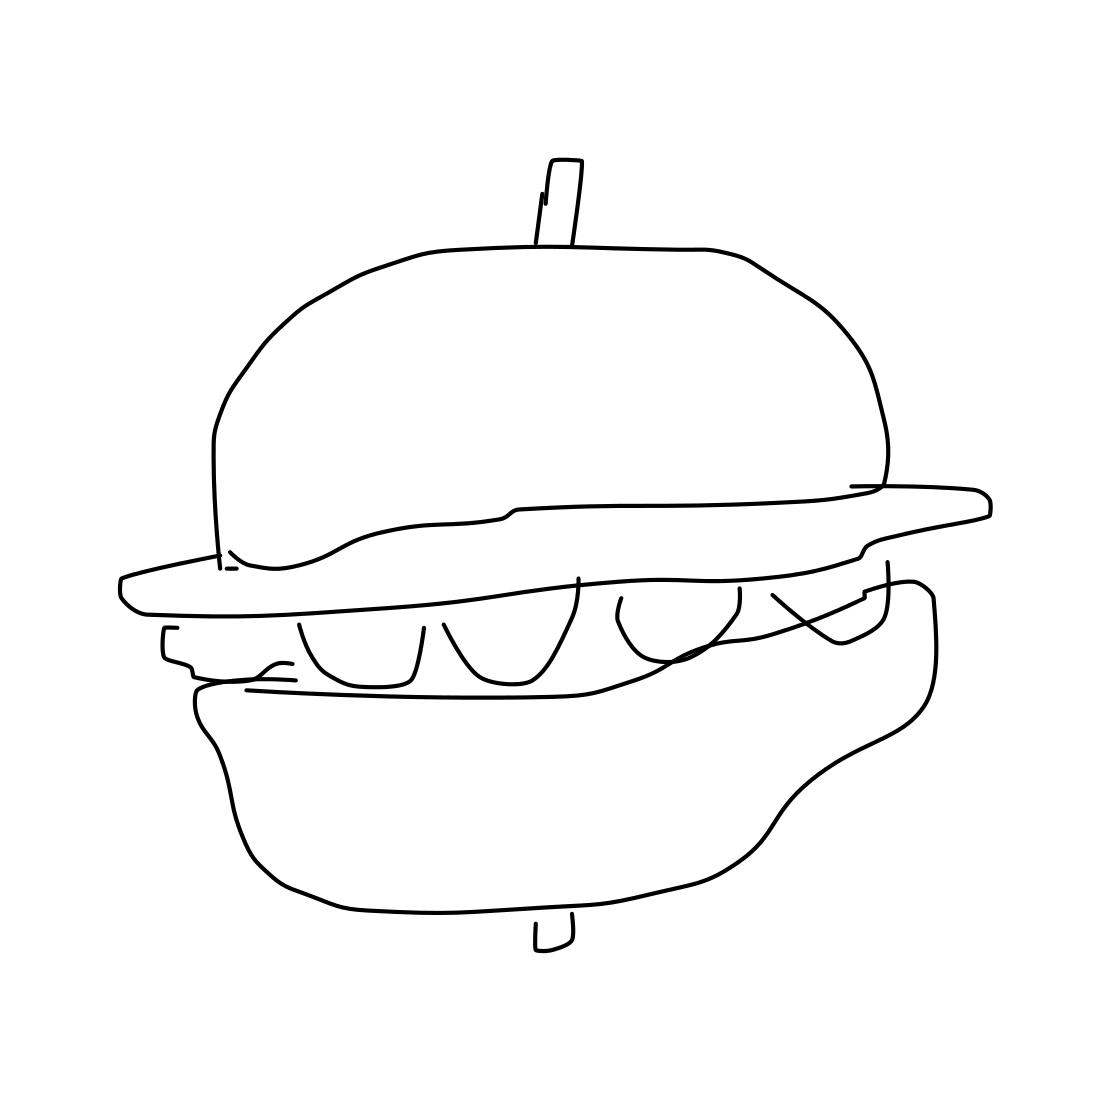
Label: hamburger